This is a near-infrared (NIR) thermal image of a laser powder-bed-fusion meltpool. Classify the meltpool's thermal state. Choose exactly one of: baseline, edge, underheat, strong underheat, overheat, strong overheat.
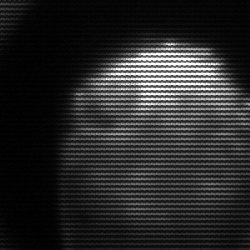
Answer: edge